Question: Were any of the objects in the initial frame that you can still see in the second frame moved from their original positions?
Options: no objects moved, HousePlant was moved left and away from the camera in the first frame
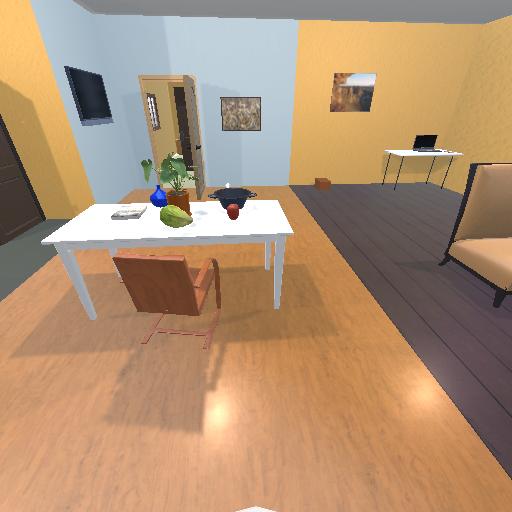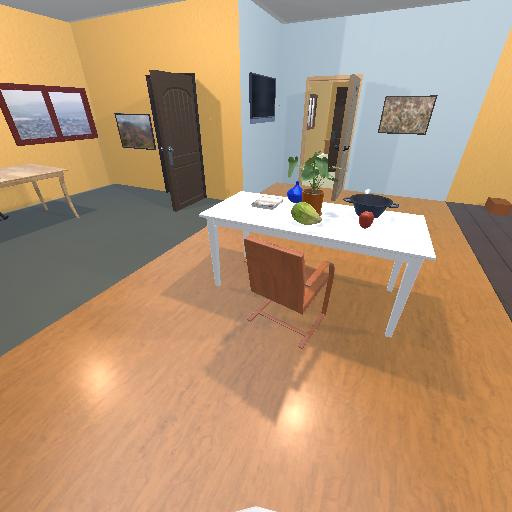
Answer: no objects moved